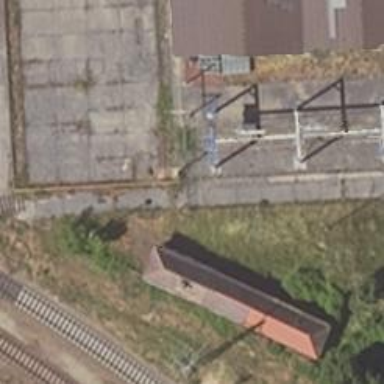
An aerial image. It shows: Railway yard in service.